Question: When trying to get the values from the XML text that comes from a WebService, the values are null as the image below.
### Code
'''
string texto =
"<?xml version="1.0"?>" +
"<EnviarLoteRpsResposta xmlns:xsd="http://www.w3.org/2001/XMLSchema" xmlns:xsi="http://www.w3.org/2001/XMLSchema-instance">"+
" <NumeroLote>3774</NumeroLote>" +
" <DataRecebimento>2014-09-03T23:03:57.<PHONE>:00</DataRecebimento>" +
" <Protocolo>635453822373428675</Protocolo>" +
"</EnviarLoteRpsResposta>";
XmlRootAttribute rootAttribute = new XmlRootAttribute("EnviarLoteRpsResposta");
XmlSerializer serializer = new XmlSerializer(typeof(WS.NF.EnviarLoteRpsResposta), rootAttribute);
WS.NF.EnviarLoteRpsResposta ei = (WS.NF.EnviarLoteRpsResposta)serializer.Deserialize(new StringReader(texto));
'''
### Return variabble ei

### Edit
From what I saw, the return is not the 'ListaMensagemRetorno' field. Is this the problem?
### Service Reference
'''
[System.CodeDom.Compiler.GeneratedCodeAttribute("System.Xml", "4.0.30319.33440")]
[System.SerializableAttribute()]
[System.Diagnostics.DebuggerStepThroughAttribute()]
[System.ComponentModel.DesignerCategoryAttribute("code")]
[System.Xml.Serialization.XmlTypeAttribute(Namespace="http://www.e-governeapps2.com.br/")]
public partial class EnviarLoteRpsResposta {
private System.Nullable<ulong> numeroLoteField;
private System.Nullable<System.DateTime> dataRecebimentoField;
private string protocoloField;
private MensagemRetorno[] listaMensagemRetornoField;
/// <remarks/>
[System.Xml.Serialization.XmlElementAttribute(IsNullable=true)]
public System.Nullable<ulong> NumeroLote {
get {
return this.numeroLoteField;
}
set {
this.numeroLoteField = value;
}
}
/// <remarks/>
[System.Xml.Serialization.XmlElementAttribute(IsNullable=true)]
public System.Nullable<System.DateTime> DataRecebimento {
get {
return this.dataRecebimentoField;
}
set {
this.dataRecebimentoField = value;
}
}
/// <remarks/>
public string Protocolo {
get {
return this.protocoloField;
}
set {
this.protocoloField = value;
}
}
/// <remarks/>
public MensagemRetorno[] ListaMensagemRetorno {
get {
return this.listaMensagemRetornoField;
}
set {
this.listaMensagemRetornoField = value;
}
}
}
'''
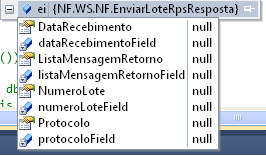
Answer: ## The Problem
Based on your example, the problem here is you have different <URL> declaration between the XML string you're trying to deserialize and the deserialized object itself.
In the XML string, the XML does not have an XML Namespace declaration for 'EnviarLoteRpsResposta' (no default namespace):
'''
string texto =
"<?xml version="1.0"?>" +
"<EnviarLoteRpsResposta xmlns:xsd="http://www.w3.org/2001/XMLSchema" xmlns:xsi="http://www.w3.org/2001/XMLSchema-instance">"+
" <NumeroLote>3774</NumeroLote>" +
" <DataRecebimento>2014-09-03T23:03:57.<PHONE>:00</DataRecebimento>" +
" <Protocolo>635453822373428675</Protocolo>" +
"</EnviarLoteRpsResposta>";
'''
While in your 'EnviarLoteRpsResposta' class, the XML Namespace is declared as 'http://www.e-governeapps2.com.br/':
'''
...
[System.Xml.Serialization.XmlTypeAttribute(Namespace="http://www.e-governeapps2.com.br/")]
public partial class EnviarLoteRpsResposta { ... }
'''
## The Workarounds
In order for the deserialization to work, you need to do of the following:
1. Change the EnviarLoteRpsResposta class and remove the XML Namespace declaration: ...
/* REMOVED [System.Xml.Serialization.XmlTypeAttribute(Namespace="http://www.e-governeapps2.com.br/")] */
public partial class EnviarLoteRpsResposta { ... }
2. Or... Change the web service and add the appropriate XML Namespace to the returned XML string: string texto =
"<?xml version="1.0"?>" +
"<EnviarLoteRpsResposta
xmlns="http://www.e-governeapps2.com.br/"
xmlns:xsd="http://www.w3.org/2001/XMLSchema"
xmlns:xsi="http://www.w3.org/2001/XMLSchema-instance">"+
" <NumeroLote>3774</NumeroLote>" +
" <DataRecebimento>2014-09-03T23:03:57.<PHONE>:00</DataRecebimento>" +
" <Protocolo>635453822373428675</Protocolo>" +
"</EnviarLoteRpsResposta>";
Then slightly change the code to deserialize the XML string to: ...
XmlRootAttribute rootAttribute = new XmlRootAttribute("EnviarLoteRpsResposta") { Namespace = "http://www.e-governeapps2.com.br/" };
...
3. Or... Change the code for deserializing the XML string and add the approriate XML Namespace programmaticaly (no change to EnviarLoteRpsResposta class or the web service): ...
NameTable nt = new NameTable();
XmlNamespaceManager nsmgr = new XmlNamespaceManager(nt);
nsmgr.AddNamespace(String.Empty, "http://www.e-governeapps2.com.br/");
XmlParserContext context = new XmlParserContext(nt, nsmgr, null, XmlSpace.None);
XmlRootAttribute rootAttribute = new XmlRootAttribute("EnviarLoteRpsResposta") { Namespace = "http://www.e-governeapps2.com.br/" };
XmlSerializer serializer = new XmlSerializer(typeof(WS.NF.EnviarLoteRpsResposta), rootAttribute);
WS.NF.EnviarLoteRpsResposta ei = (WS.NF.EnviarLoteRpsResposta)serializer.Deserialize(new XmlTextReader(texto, XmlNodeType.Element, context));
...